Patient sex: M
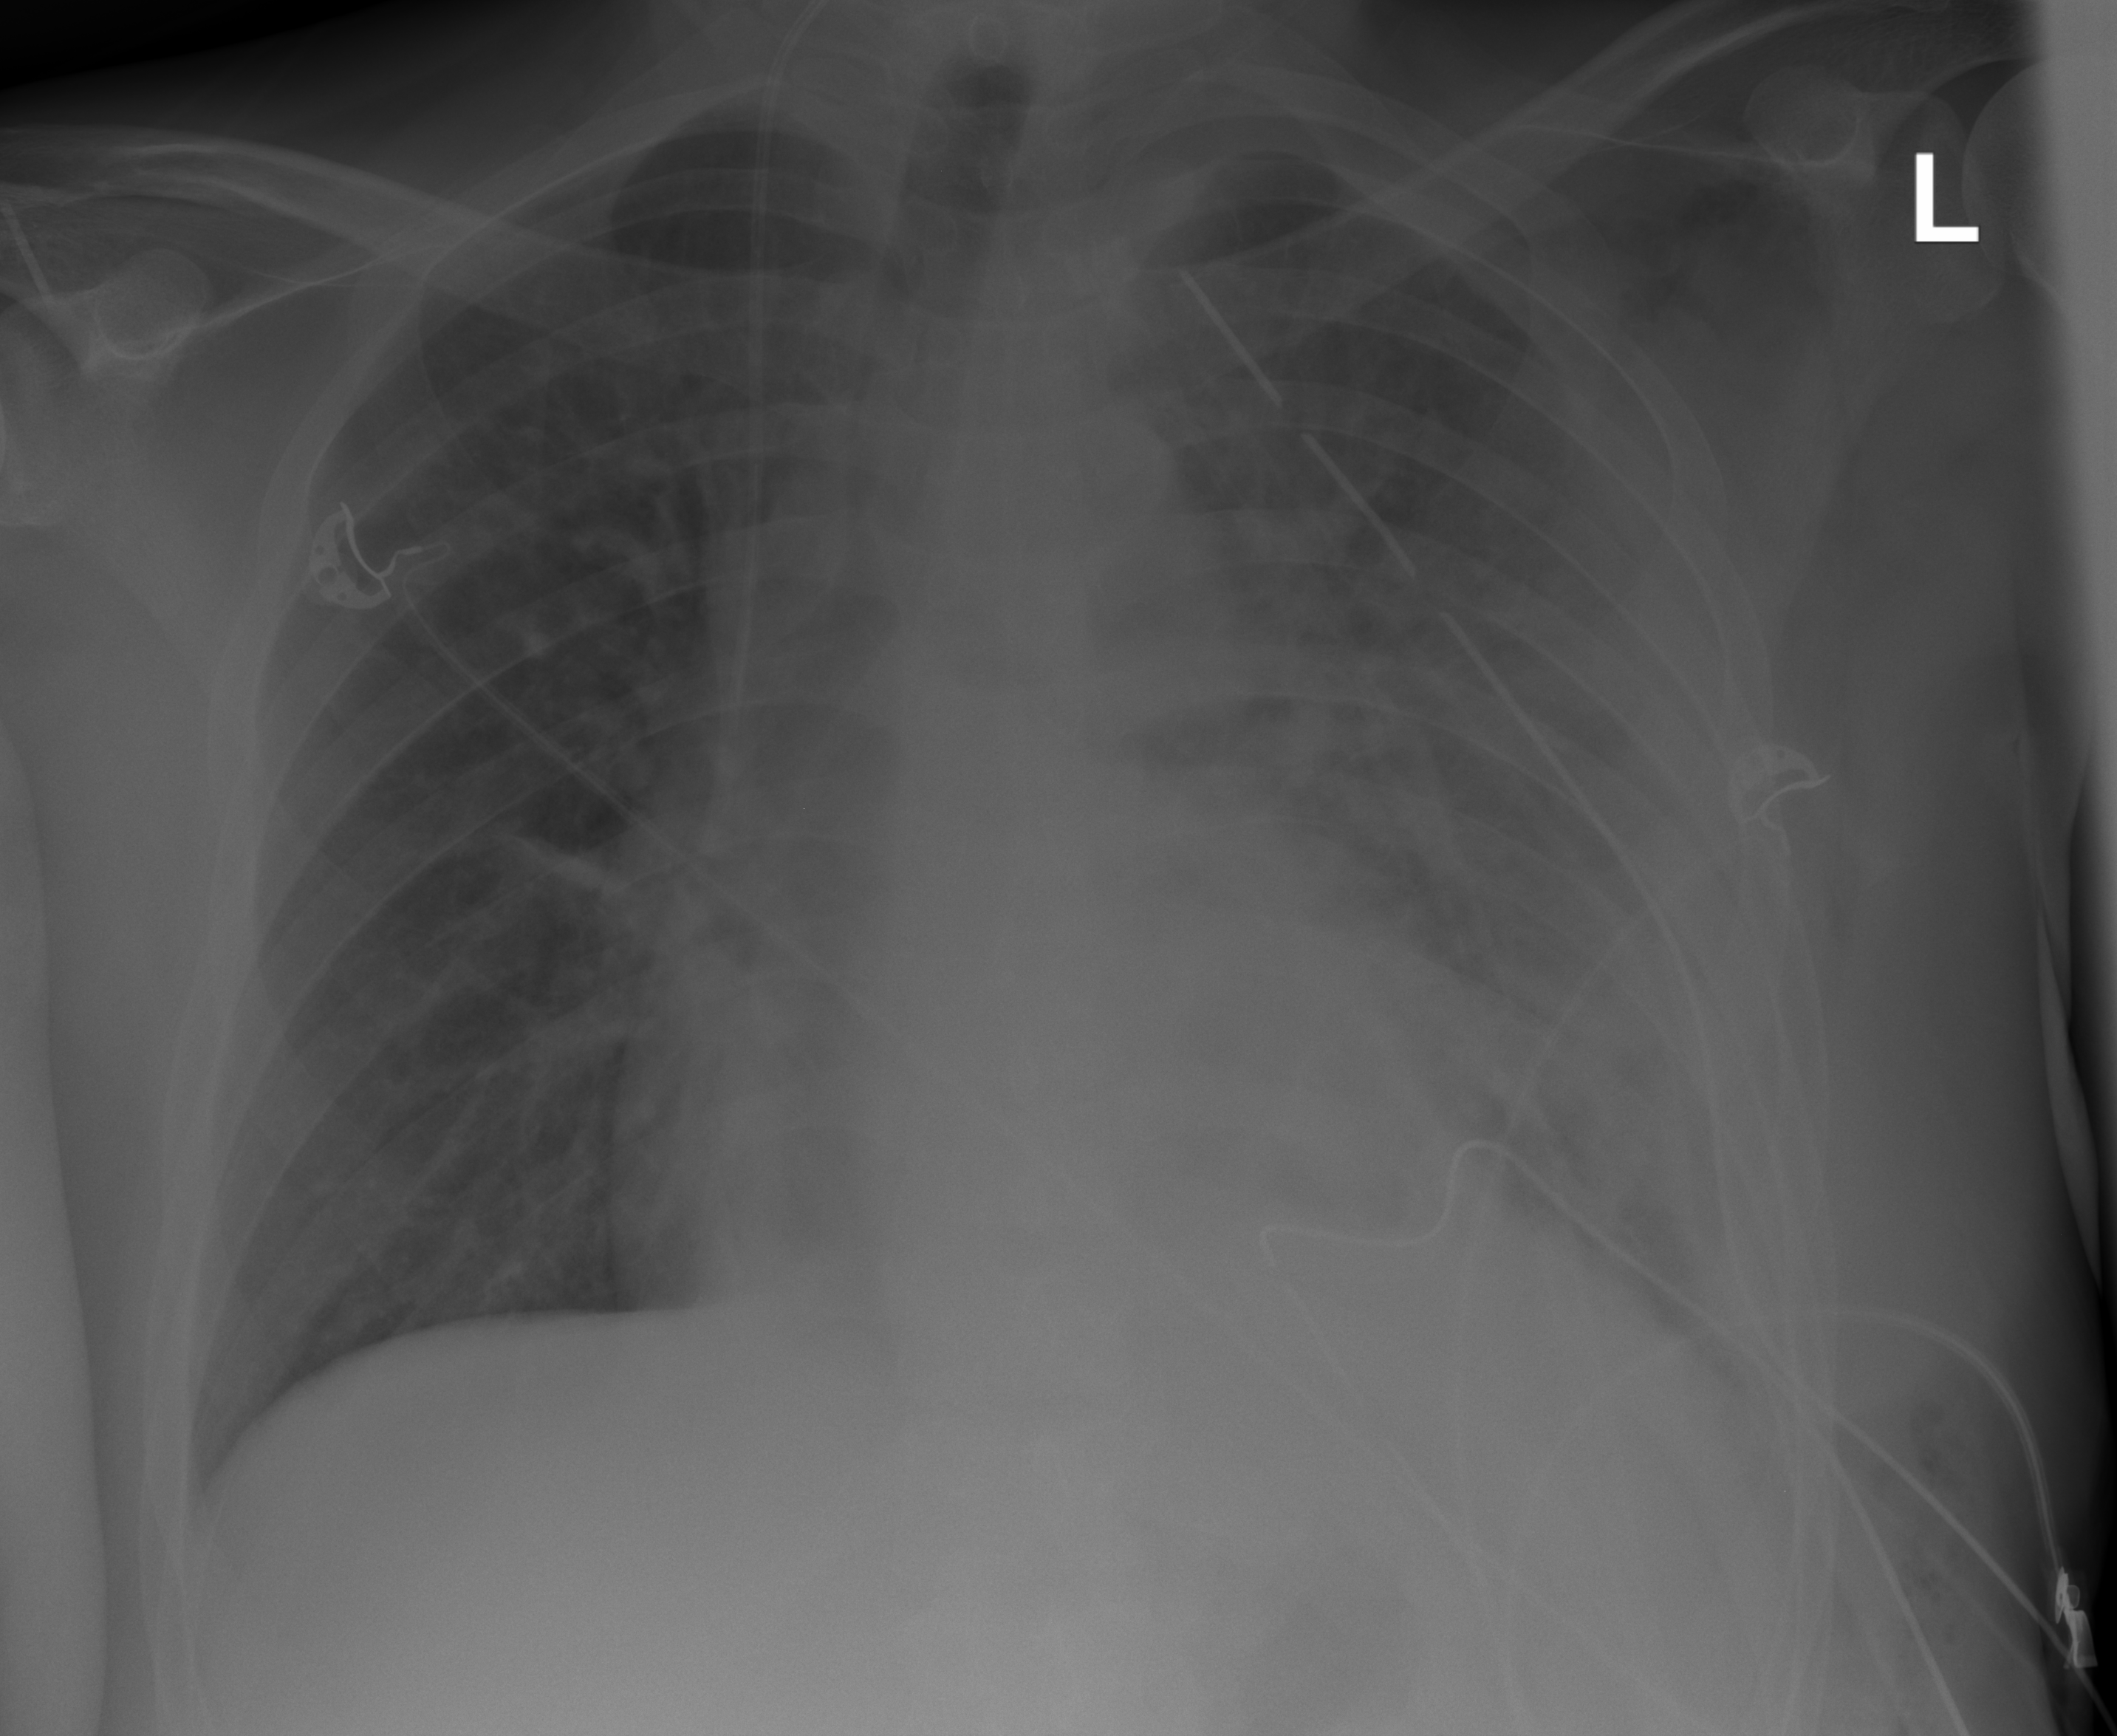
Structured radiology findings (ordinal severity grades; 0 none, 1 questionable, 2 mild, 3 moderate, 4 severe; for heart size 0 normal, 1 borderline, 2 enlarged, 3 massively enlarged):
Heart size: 0
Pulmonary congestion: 1
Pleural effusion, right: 0
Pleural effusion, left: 2
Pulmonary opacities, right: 0
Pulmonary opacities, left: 2
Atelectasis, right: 0
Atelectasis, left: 2